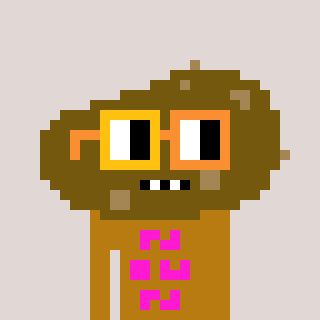
a pixel art character with square yellow and orange glasses, a potato-shaped head and a gold-colored body on a warm background